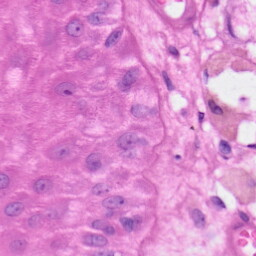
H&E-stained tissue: Skin